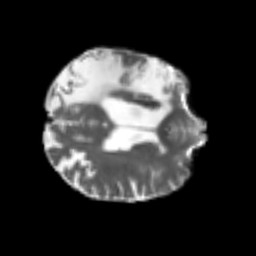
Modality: T2w
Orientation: axial
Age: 52
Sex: male
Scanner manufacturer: siemens
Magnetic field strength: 3 T
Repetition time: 4.999 s
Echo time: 0.07946 s